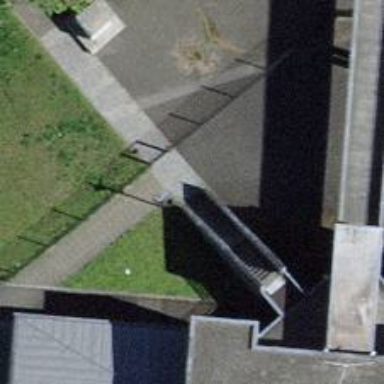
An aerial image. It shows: Set of concrete steps.